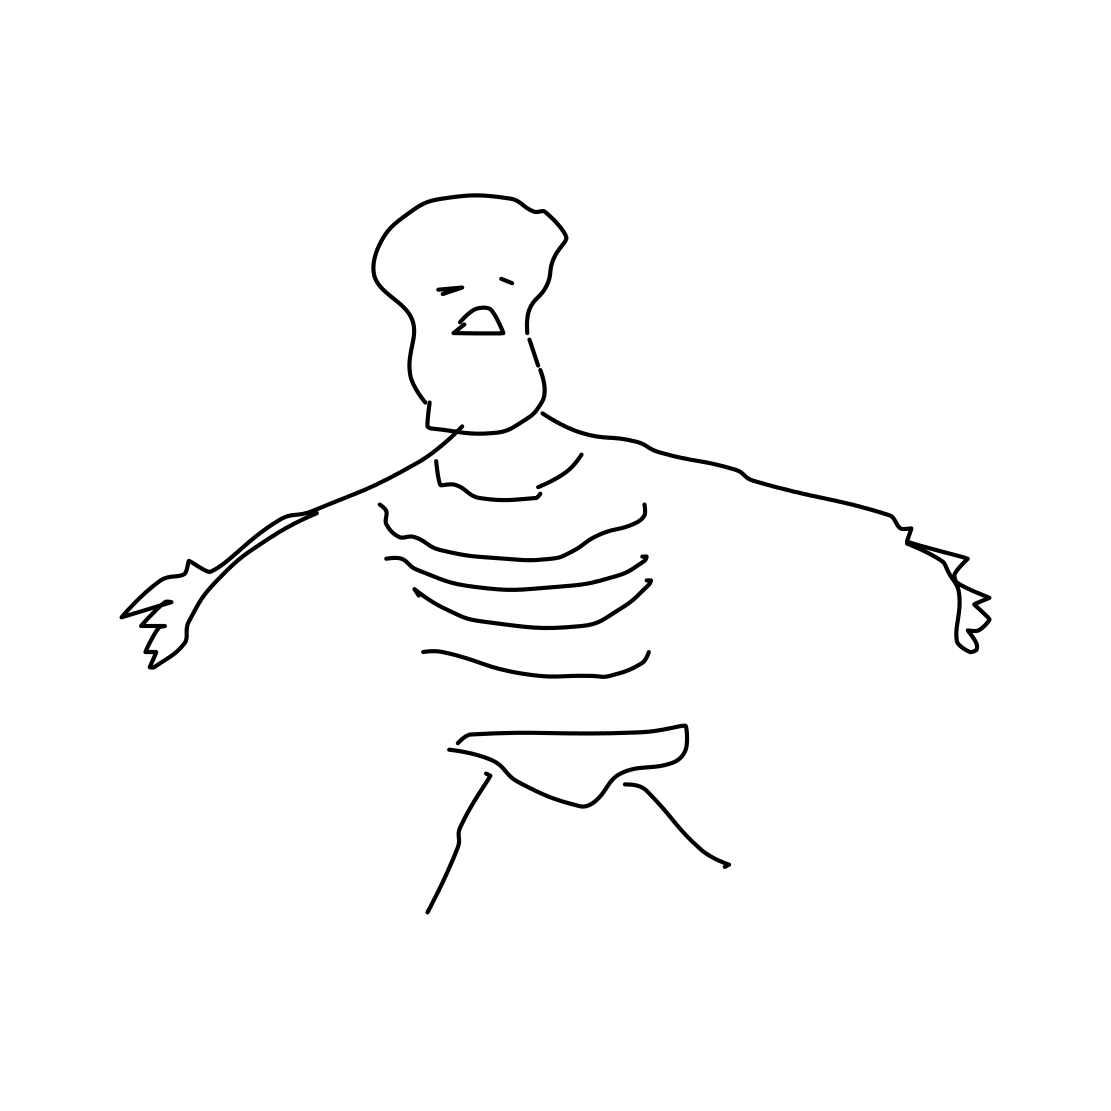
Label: human-skeleton